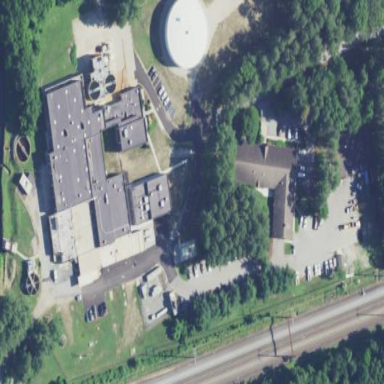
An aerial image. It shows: Water works facility.